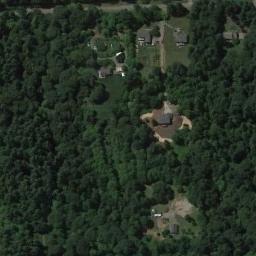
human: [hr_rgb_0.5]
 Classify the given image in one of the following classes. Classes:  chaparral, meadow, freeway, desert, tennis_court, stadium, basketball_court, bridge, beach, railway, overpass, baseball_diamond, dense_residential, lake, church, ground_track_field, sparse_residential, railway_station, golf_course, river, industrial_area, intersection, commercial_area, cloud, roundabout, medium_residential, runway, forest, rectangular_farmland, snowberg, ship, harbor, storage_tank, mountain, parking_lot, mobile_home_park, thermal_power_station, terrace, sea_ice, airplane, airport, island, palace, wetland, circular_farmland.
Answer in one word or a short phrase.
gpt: forest